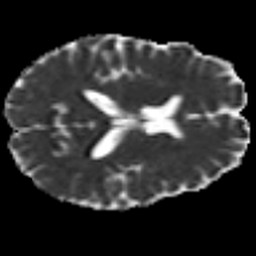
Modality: MD
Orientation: axial
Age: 42
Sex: female
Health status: healthy
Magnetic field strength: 3 T
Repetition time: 8.4 s
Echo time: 0.0926 s